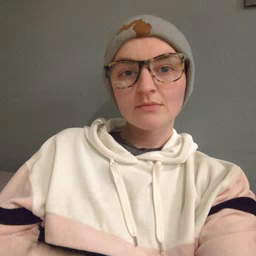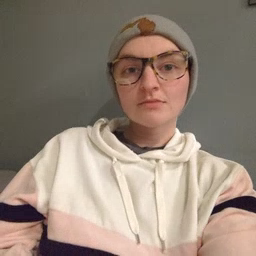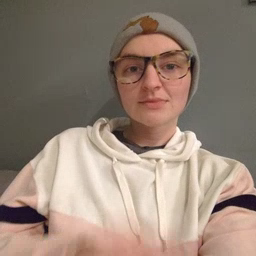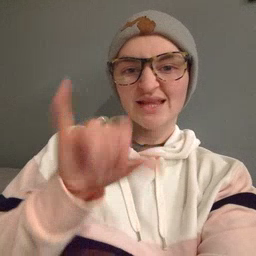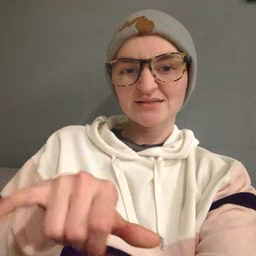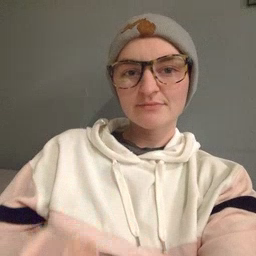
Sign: that